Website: walmart
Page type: delivery-shipping
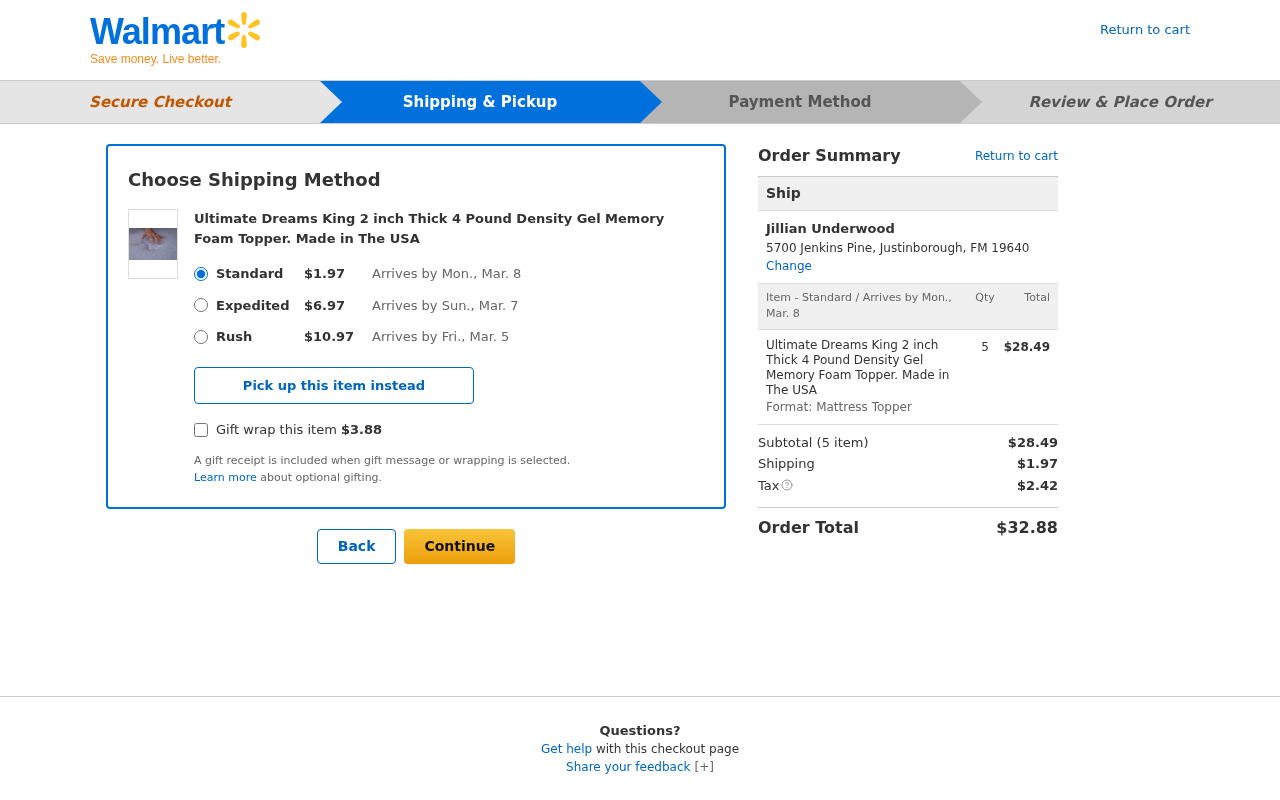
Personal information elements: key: PII_CITY_STATE_ZIP
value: Justinborough, FM 19640
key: PII_FULLNAME
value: Jillian Underwood
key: PII_STREET
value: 5700 Jenkins Pine
Product elements: key: PRODUCT1_ITEM_CATEGORY
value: Mattress Topper
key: PRODUCT1_NAME
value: Ultimate Dreams King 2 inch Thick 4 Pound Density Gel Memory Foam Topper. Made in The USA
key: PRODUCT1_PRICE
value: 28.49
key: PRODUCT1_QUANTITY
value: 5
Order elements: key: ORDER_SHIPPING_STANDARD
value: $1.97
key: ORDER_DELIVERY_DATE
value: Mon., Mar. 8
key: ORDER_SHIPPING_EXPEDITED
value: $6.97
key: ORDER_DELIVERY_EXPEDITED
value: Sun., Mar. 7
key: ORDER_SHIPPING_RUSH
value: $10.97
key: ORDER_DELIVERY_RUSH
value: Fri., Mar. 5
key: ORDER_GIFT_WRAP
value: $3.88
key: ORDER_DELIVERY_DATE2
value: Mon., Mar. 8
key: ORDER_NUM_ITEMS
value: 5
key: ORDER_SUBTOTAL
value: $28.49
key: ORDER_SHIPPING_COST
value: $1.97
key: ORDER_TAX
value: $2.42
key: ORDER_TOTAL
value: $32.88